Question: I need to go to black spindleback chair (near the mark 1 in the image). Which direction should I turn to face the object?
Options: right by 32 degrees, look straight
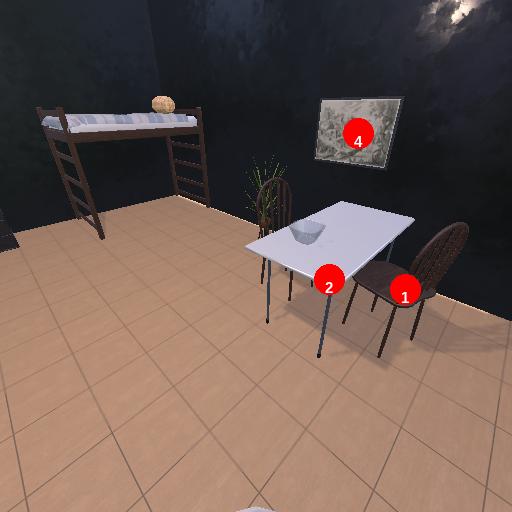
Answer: right by 32 degrees